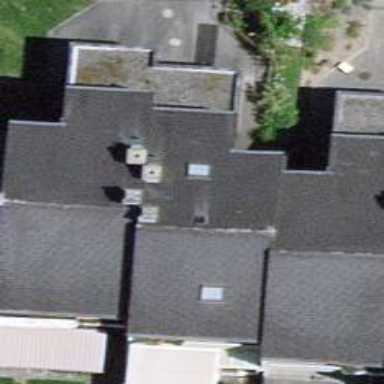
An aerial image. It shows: Residential building.